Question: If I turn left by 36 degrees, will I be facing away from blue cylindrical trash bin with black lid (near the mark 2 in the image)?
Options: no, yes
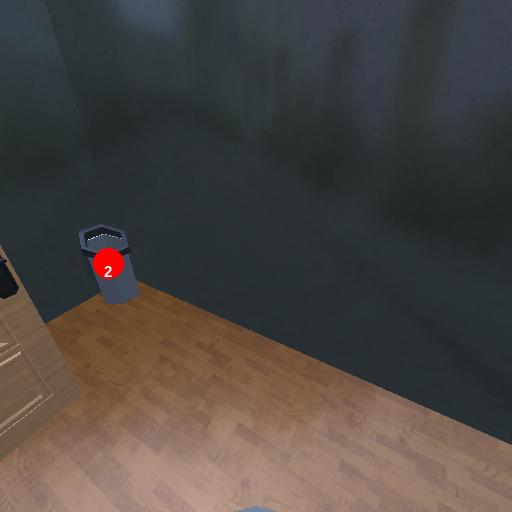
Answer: no